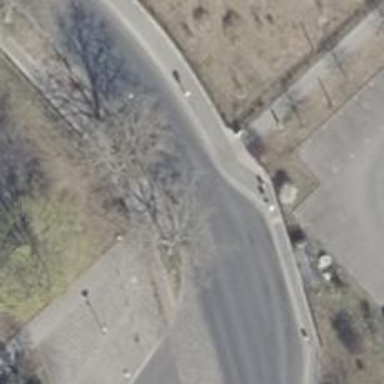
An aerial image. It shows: Unmarked crossing on the road.